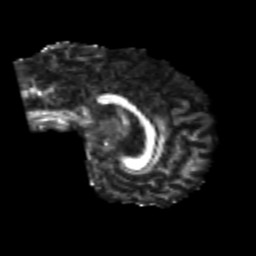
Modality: FA
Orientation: sagittal
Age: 22
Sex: male
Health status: healthy
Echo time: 0.074 s